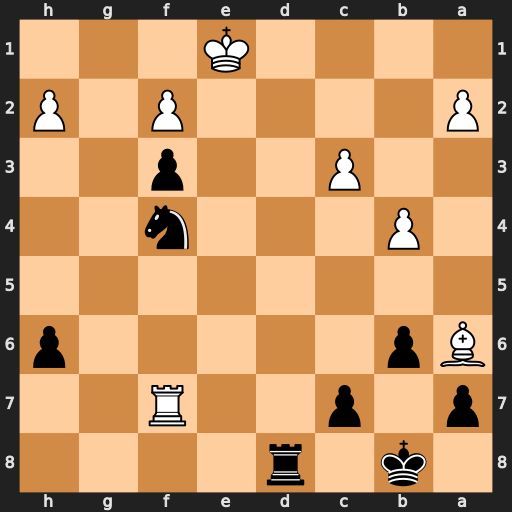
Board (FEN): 1k1r4/p1p2R2/Bp5p/8/1P3n2/2P2p2/P4P1P/4K3
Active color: b
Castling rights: -
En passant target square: -
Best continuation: Ng2+ Kf1 Rd1#